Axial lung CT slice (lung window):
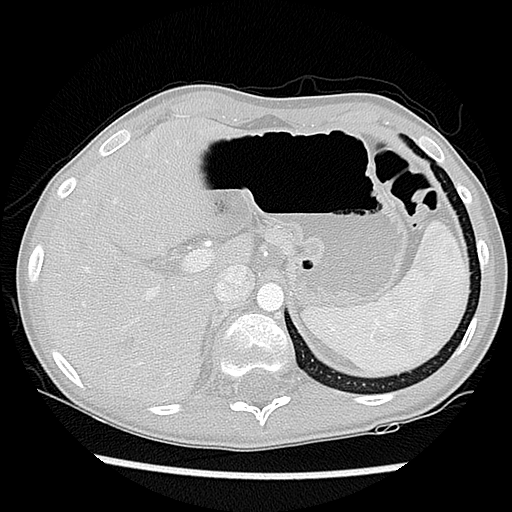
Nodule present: no